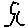
Label: tree